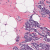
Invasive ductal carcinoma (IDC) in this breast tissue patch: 1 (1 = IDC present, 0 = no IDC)